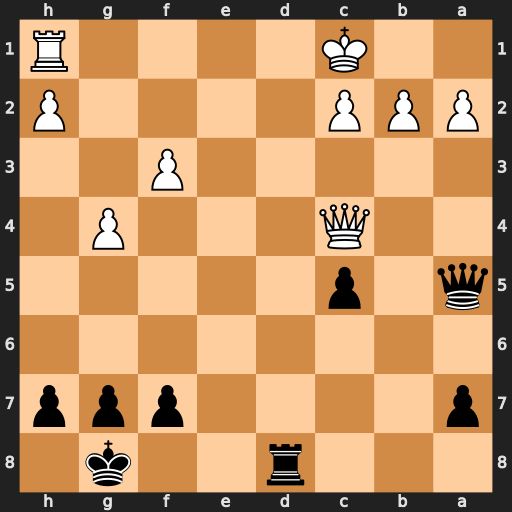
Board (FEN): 3r2k1/p4ppp/8/q1p5/2Q3P1/5P2/PPP4P/2K4R
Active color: b
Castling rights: -
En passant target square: -
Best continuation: Qd2+ Kb1 Qd1+ Rxd1 Rxd1#